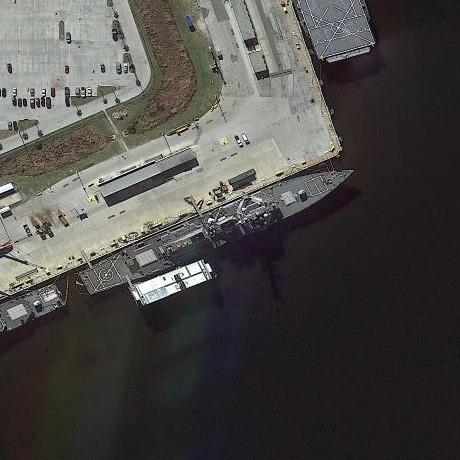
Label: destroyer